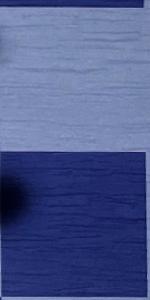
Label: Empty